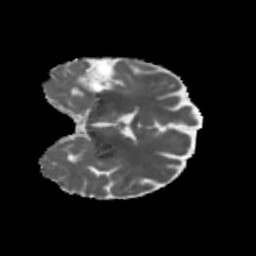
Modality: MD
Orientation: coronal
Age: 59
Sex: female
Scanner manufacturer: siemens
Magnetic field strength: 3 T
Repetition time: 5.47 s
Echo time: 0.0854 s